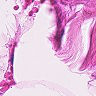
Metastatic tissue present: no